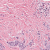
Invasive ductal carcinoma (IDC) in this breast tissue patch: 1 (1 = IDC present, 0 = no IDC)